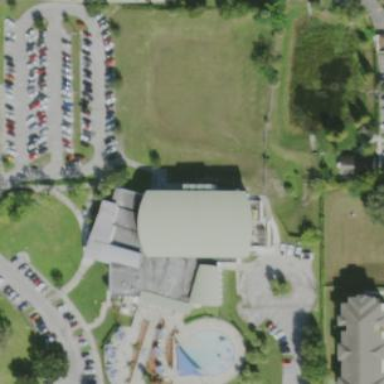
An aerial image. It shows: Sports centre building.